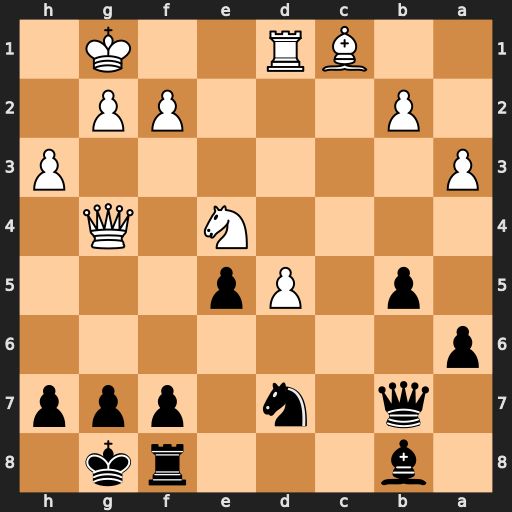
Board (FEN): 1b3rk1/1q1n1ppp/p7/1p1Pp3/4N1Q1/P6P/1P3PP1/2BR2K1
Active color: b
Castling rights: -
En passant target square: -
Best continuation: f5 Qg3 fxe4